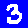
Digit: 3